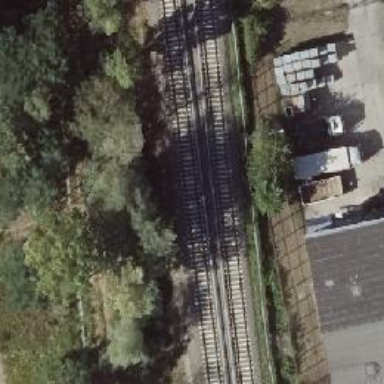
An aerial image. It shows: Solitary milestone along the railway.